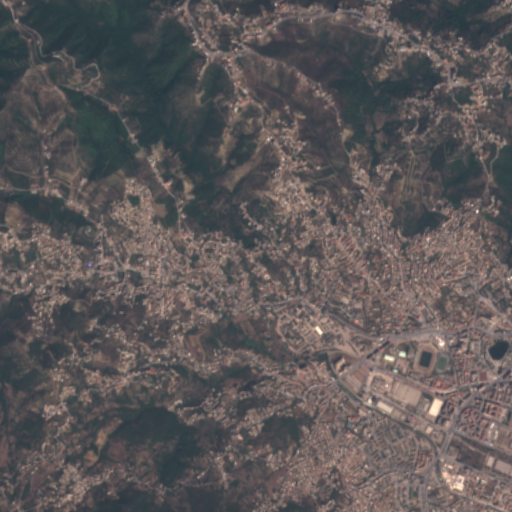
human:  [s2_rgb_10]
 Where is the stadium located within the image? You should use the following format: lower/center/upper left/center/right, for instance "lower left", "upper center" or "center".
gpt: The stadium is located in the lower right of the image.
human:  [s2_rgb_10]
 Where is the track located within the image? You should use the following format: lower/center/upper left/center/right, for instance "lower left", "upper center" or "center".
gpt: The track is located in the lower right of the image.
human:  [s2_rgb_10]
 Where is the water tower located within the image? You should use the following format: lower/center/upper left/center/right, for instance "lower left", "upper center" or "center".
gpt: The water tower is located in the center right of the image.
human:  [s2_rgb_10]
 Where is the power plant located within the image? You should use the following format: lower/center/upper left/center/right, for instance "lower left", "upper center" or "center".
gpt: There is no power plant in the image.